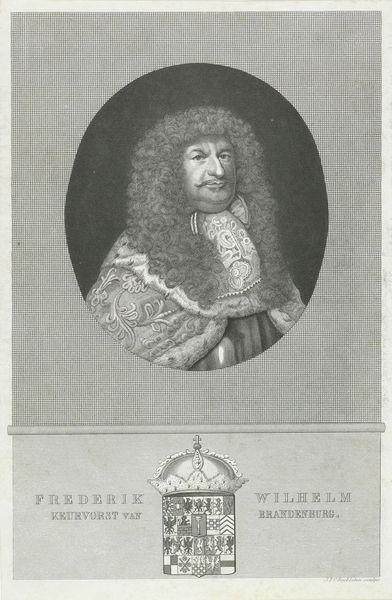
Titel: Portret van Frederik Willem, keurvorst van Brandenburg
Künstler: Jan Frederik Christiaan Reckleben
Standort: Amsterdam
Institution: Rijksmuseum
Schlagwörter: crown, king, black, face, hair, nose, portrait, robe, profile, man, german, germany, drawing, black and white, oval, coat, fur, etching, old man, curls, royal, arms, cape, coat of arms, crest, circle, long hair, pointy, mustache, cage, wig, historic, brandenburg, nobleman, bear, ringlet, old picture, frederik, wilhelm, bushy hair, frederie, ajsjl, squre picture, keurvorst